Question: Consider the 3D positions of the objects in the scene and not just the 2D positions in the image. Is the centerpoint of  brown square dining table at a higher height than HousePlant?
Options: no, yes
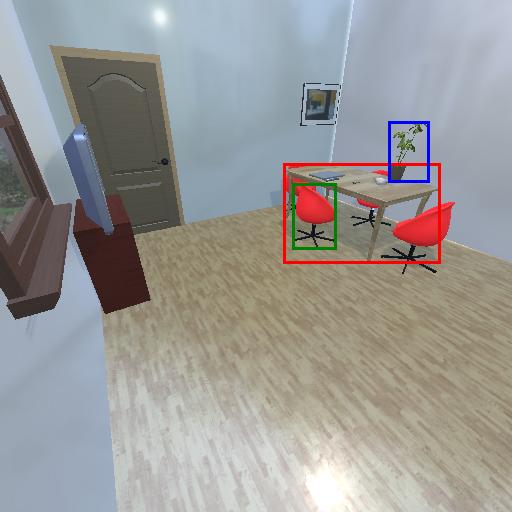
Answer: no